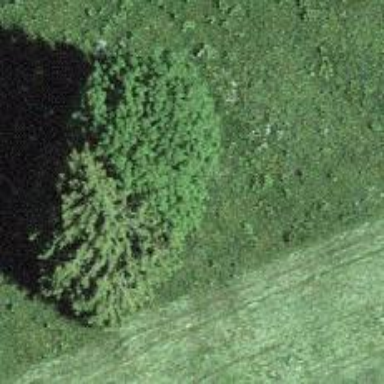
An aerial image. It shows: Broadleaved tree in natural setting.